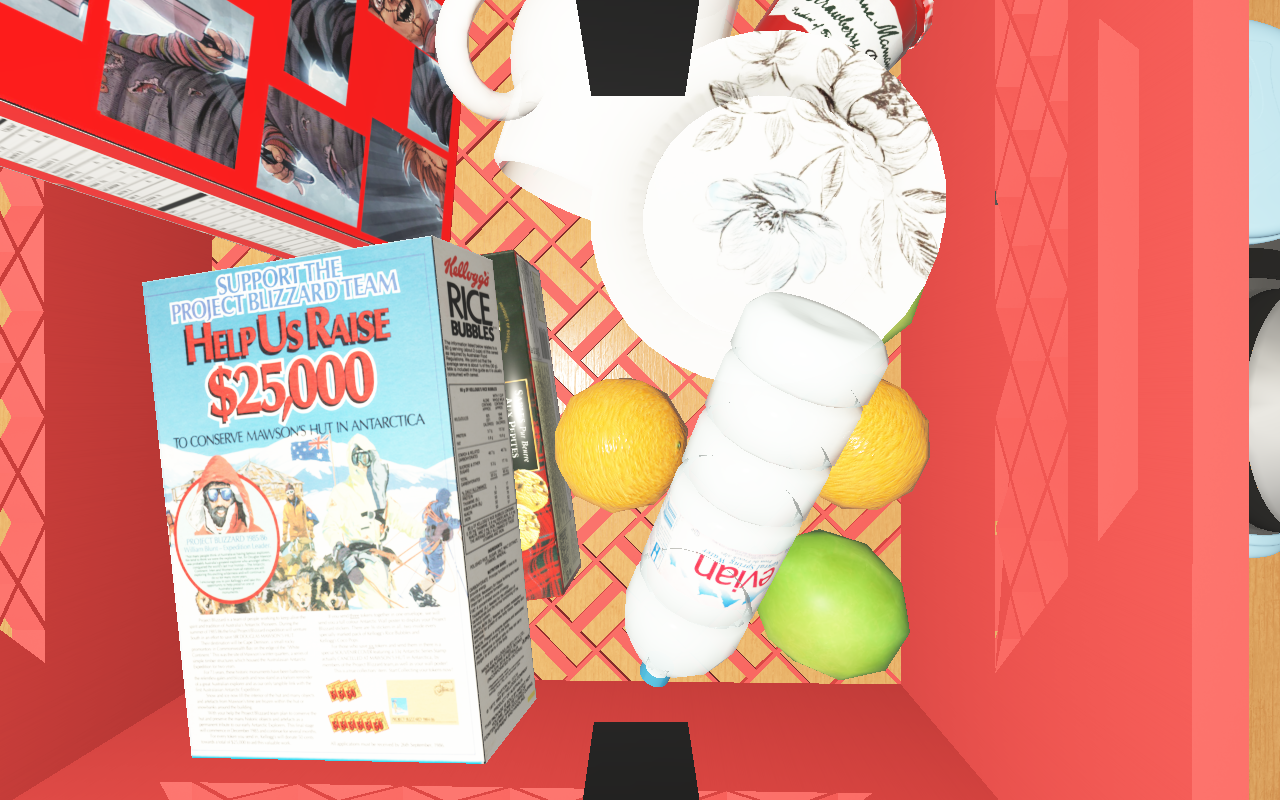
Objects in the scene:
carafe
water bottle
apple
apple
orange
orange
spoon
jam jar
biscuit box